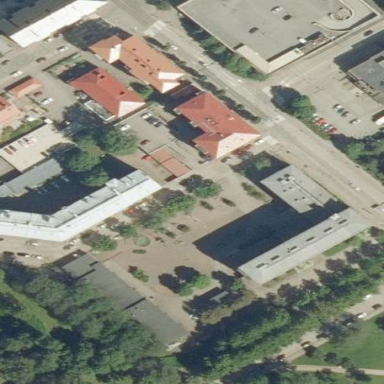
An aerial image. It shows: School building.